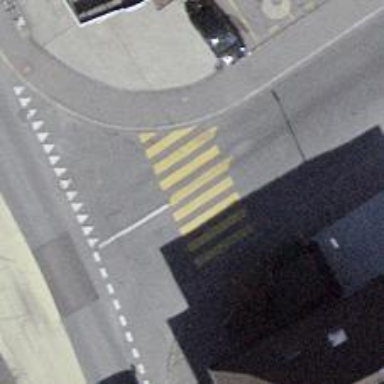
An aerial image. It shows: Uncontrolled zebra crossing with zebra markings.